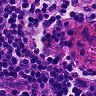
Metastatic tissue present: no